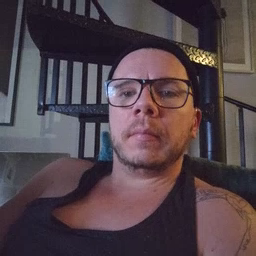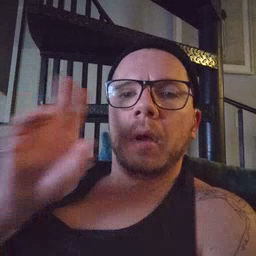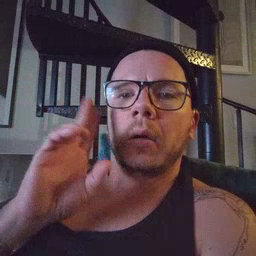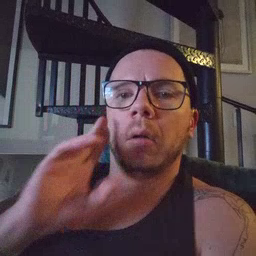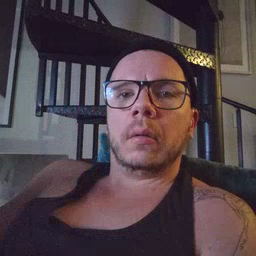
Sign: uncle